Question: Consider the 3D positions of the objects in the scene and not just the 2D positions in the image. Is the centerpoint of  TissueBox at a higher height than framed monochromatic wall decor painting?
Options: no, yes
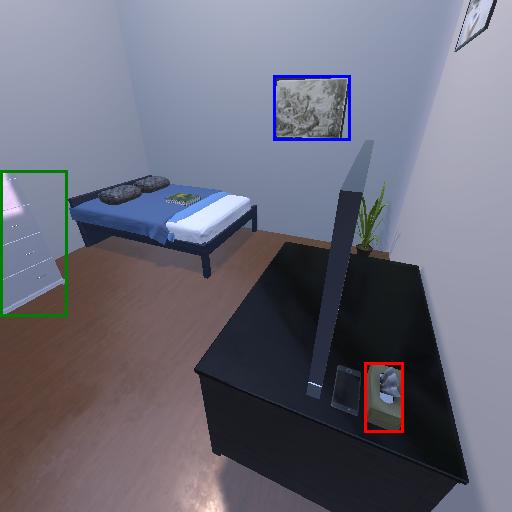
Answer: no